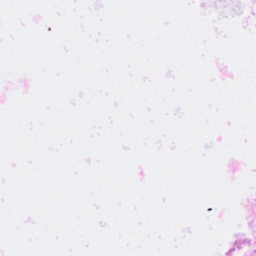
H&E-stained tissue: Breast